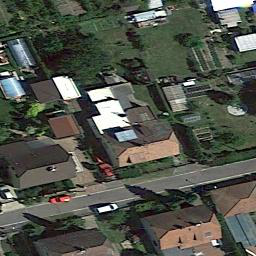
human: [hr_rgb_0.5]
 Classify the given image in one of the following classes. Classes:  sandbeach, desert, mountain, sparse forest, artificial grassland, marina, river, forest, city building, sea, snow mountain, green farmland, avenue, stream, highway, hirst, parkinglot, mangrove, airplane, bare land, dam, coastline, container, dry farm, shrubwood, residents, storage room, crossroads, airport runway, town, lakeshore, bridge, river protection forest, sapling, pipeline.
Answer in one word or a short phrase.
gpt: residents